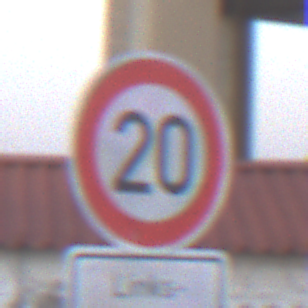
Verkehrszeichen: Geschwindigkeit20
Zusatzzeichen unten: HinweiseAufGefahrenDurchVerbaleAngabe9
Umgebung: Outdoor, Suburban
Tageszeit: SunriseSunset
Wetter: Clear
Licht: Natural
Jahreszeit: NotSpecified
Kontrast: LowContrast